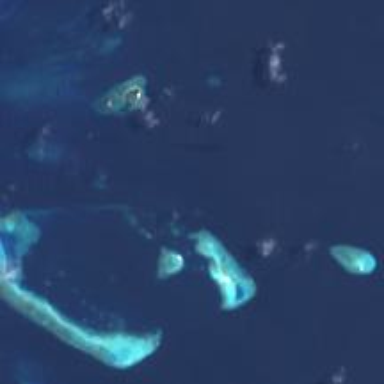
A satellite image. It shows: Coral reef in its natural habitat.